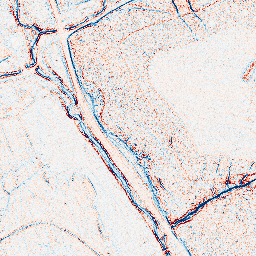
Category: edge_preserving
Decomposition family: anisotropic_diffusion
Decomposition parameters: iterations: 5
kappa: 10
gamma: 0.05
Upsampling method: cubic_catmull_rom
Upsampling parameters: scale: 8
Upsampling scale: 8